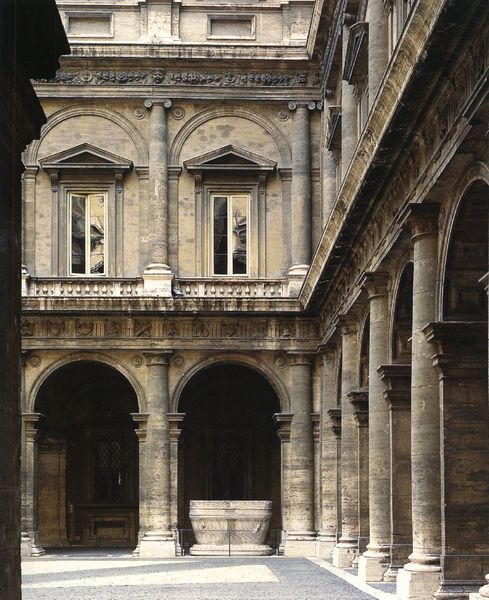
Titel: Rom, Palazzo Farnese
Künstler: Andrea di Sangallo
Standort: Rom, Palazzo Farnese (EU - I - Latium)
Schlagwörter: braun, fenster, marmor, säulen, gebäude, gesichter, architektur, gesicht, schale, stein, bild, renaissance, engel, ansicht, bogen, giebel, hof, rundbogen, tor, foto, photographie, bögen, eingang, innenhof, palast, becken, kapitelle, kapitell, photo, sarg, voluten, sandstein, rundbögen, dorisch, putten, klassik, römisch, säulengang, tympanon, baustil, taufbecken, bündnis, sargophag, vries, andron, goldenes dreieck, phi